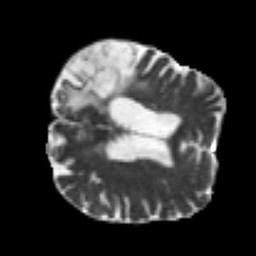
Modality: T2w
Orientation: axial
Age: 68
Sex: male
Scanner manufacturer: siemens
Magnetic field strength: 3 T
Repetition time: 7.3 s
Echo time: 0.087 s